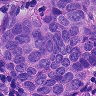
Metastatic tissue present: yes